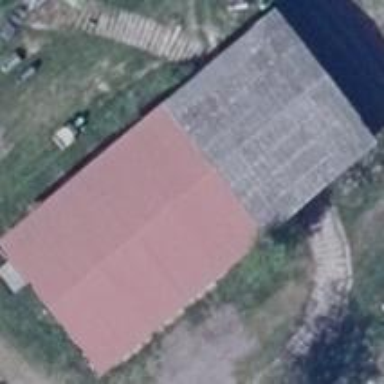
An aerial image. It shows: Farm auxiliary building.